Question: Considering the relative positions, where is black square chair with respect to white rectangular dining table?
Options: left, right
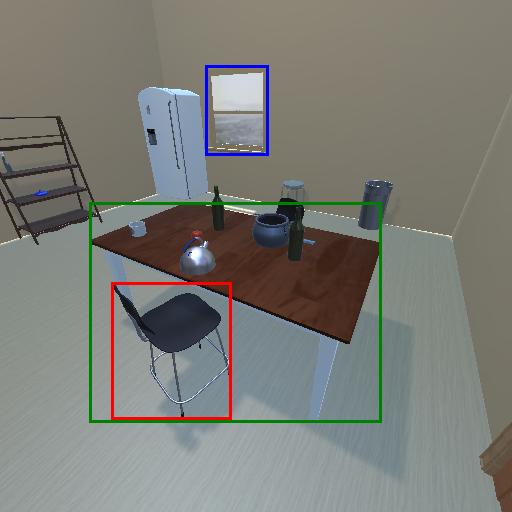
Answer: left